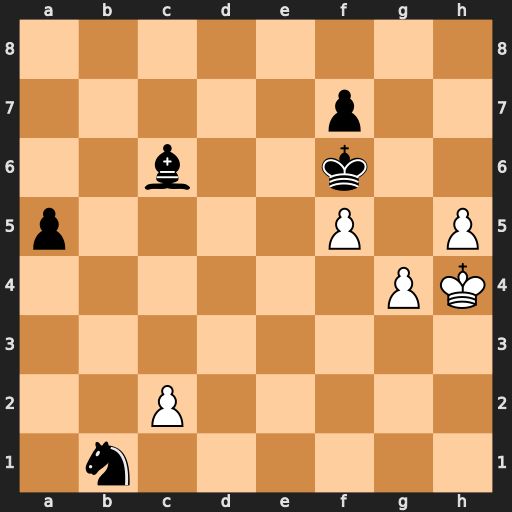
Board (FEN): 8/5p2/2b2k2/p4P1P/6PK/8/2P5/1n6
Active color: w
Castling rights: -
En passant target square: -
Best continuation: h6 Nd2 g5+ Kxf5 h7